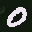
Label: 0